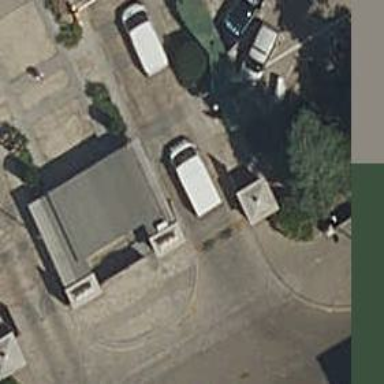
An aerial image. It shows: Military checkpoint with gate.